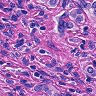
Metastatic tissue present: yes